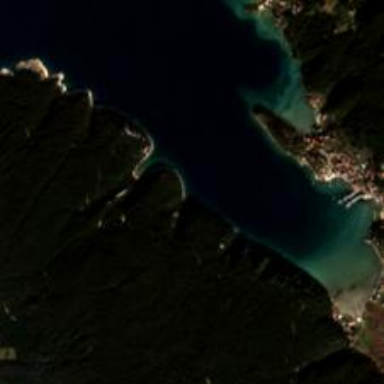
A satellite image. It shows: Beautiful bay in nature.